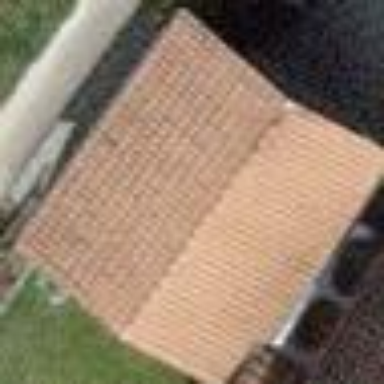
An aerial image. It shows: Garage building.